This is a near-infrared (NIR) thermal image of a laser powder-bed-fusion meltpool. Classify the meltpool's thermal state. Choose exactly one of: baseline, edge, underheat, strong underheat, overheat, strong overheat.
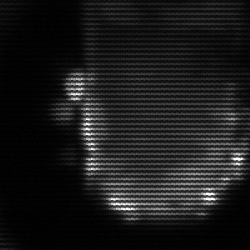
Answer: baseline